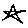
Label: star